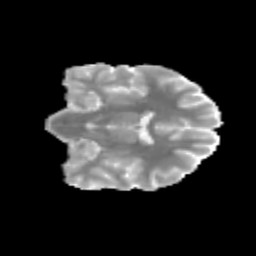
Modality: MD
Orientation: coronal
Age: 14
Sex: female
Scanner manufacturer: siemens
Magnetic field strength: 3 T
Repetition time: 3.8 s
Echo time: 0.07 s